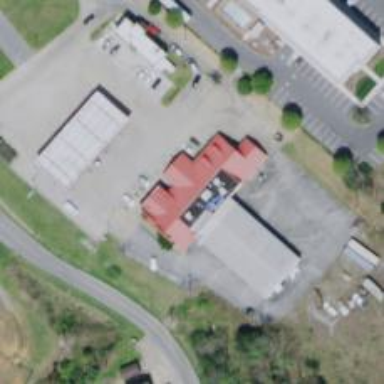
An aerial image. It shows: Convenience shop.